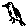
Label: bird